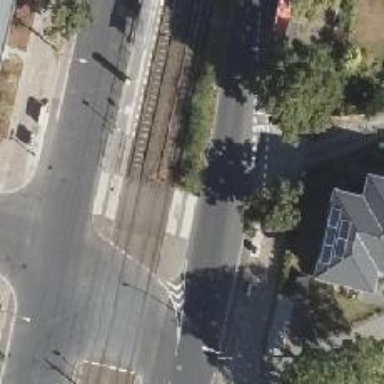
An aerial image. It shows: Asphalt footway with crossing that has traffic signals and island.